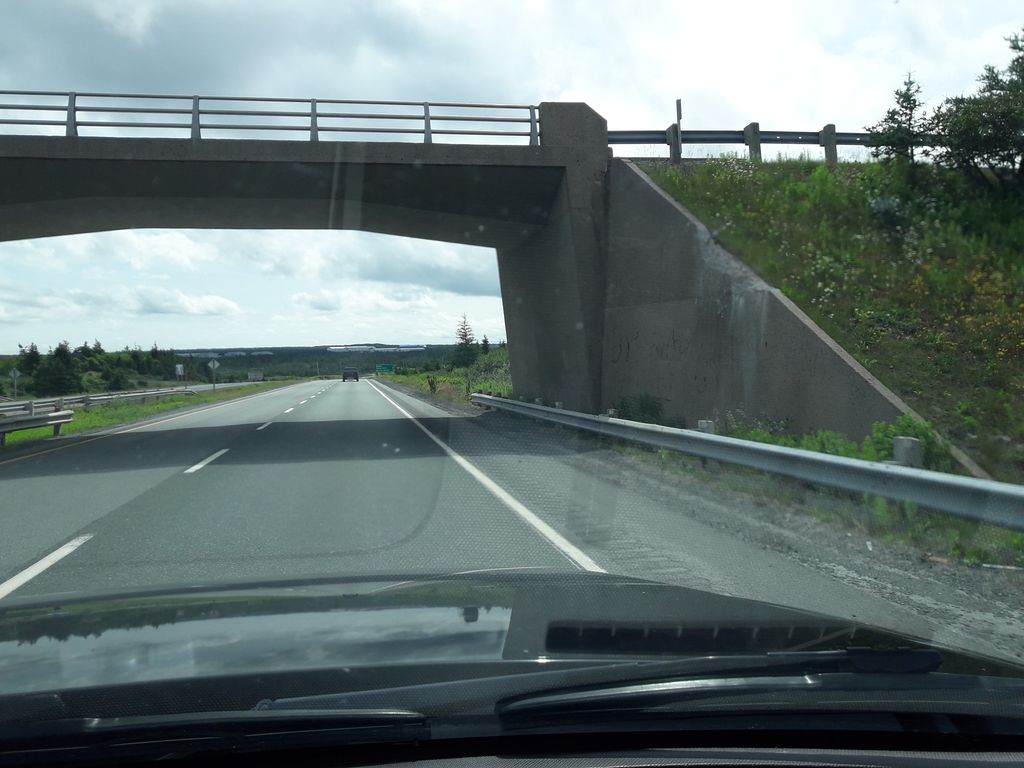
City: st_johns